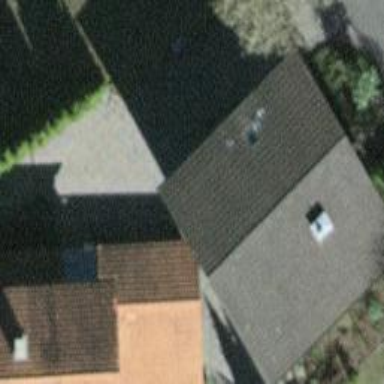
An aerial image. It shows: Detached building.